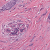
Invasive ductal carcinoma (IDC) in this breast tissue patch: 1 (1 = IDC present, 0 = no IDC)